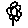
Label: flower